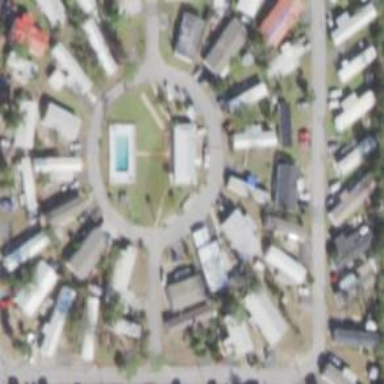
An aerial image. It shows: Residential area known as trailer park.